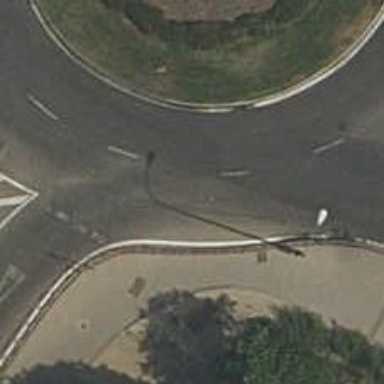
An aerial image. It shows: Secondary road leading to roundabout.